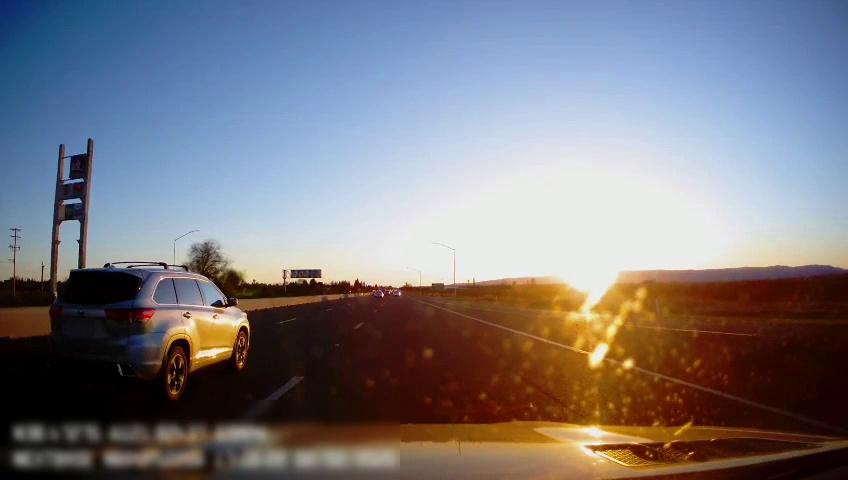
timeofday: Day
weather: Sunny
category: Drivable Space
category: Vehicles | Car
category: Vehicles | SUV
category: Lanes | Alternate Lane
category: Lanes | Current Lane
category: Lanes | Alternate Lane
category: Lanes | Alternate Lane
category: Traffic | Signs
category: Traffic | Signs
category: Traffic | Signs